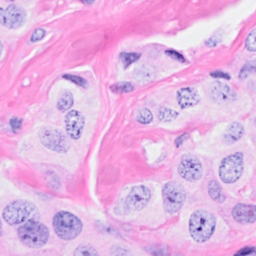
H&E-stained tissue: Breast